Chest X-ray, PA view. Patient: 57 years old, sex M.
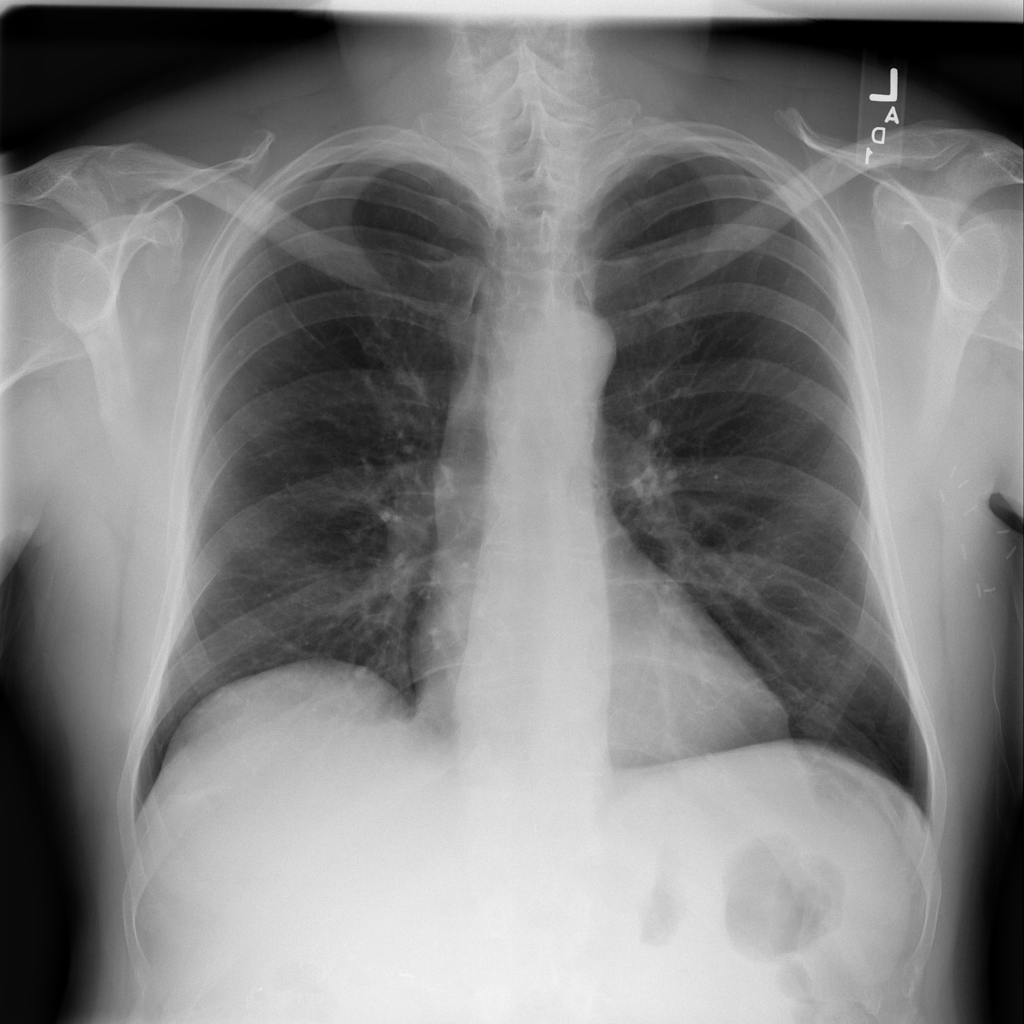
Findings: No Finding